Question: Here is the problem on <URL>
I have several tables FULL OUTER JOINED together.
In this question we have simplified to just 2 tables.
The reason for the FULL JOINS is that the production tables have lots of different fields that are not consistent e.g dates1 might contain Revenue and Compensation whereas dates2 might contain NumHeadBangers and NumNormalBods; so doing UNION ALL between the following won't work:
'''
create table dates1
(
USERID INT,
[Date] datetime
)
insert into dates1
values
( 1, '01 jan 2012'),
( 2, '03 jan 2012')
create table dates2
(
USERID INT,
[Date] datetime
)
insert into dates2
values
( 2, '01 jan 2012'),
( 4, '04 jan 2012')
'''
For each USERID we need to find the minimum date. Here is the attempt, I've used COALESCE because in the production script there could be 4 or 5 tables joined:
'''
SELECT
COALESCE(x.USERID,y.USERID) USERID
, CASE WHEN x.[Date] < Y.[DATE]
THEN x.[Date]
ELSE Y.[DATE] END [DATE]
FROM
dates1 x
FULL OUTER JOIN dates2 y
ON x.USERID = y.USERID
'''
The above returns the following, which is wrong for user 1 as we require User1 to have a min date of 01 jan 2012. Also the above CASE statement becomes very messy once we are dealing with 4 tables.
What is a scalable script to find these dates?
A messy solution I've been using is this:
'''
SELECT
COALESCE(x.USERID,y.USERID) USERID
, CASE
WHEN ISNULL(x.[Date],'1 JAN 2020') < ISNULL(Y.[DATE],'1 JAN 2020')
THEN ISNULL(x.[Date],'1 JAN 2020')
ELSE ISNULL(Y.[DATE],'1 JAN 2020')
END [DATE]
FROM
dates1 x
FULL OUTER JOIN dates2 y
ON x.USERID = y.USERID
'''

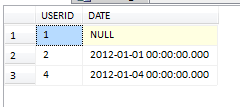
Answer: The way I use 'CROSS APPLY' to reduce code repetition in this type of case (min of min of min, etc) is as follows...
'''
CREATE FUNCTION min_datetime (datetime1 AS DATETIME, datetime2 AS DATETIME)
RETURNS TABLE
AS
RETURN
SELECT CASE WHEN datetime1 < datetime2 THEN datetime1
WHEN datetime1 > datetime2 THEN datetime2
WHEN datetime1 IS NULL THEN datetime2
ELSE datetime1
END AS val
GO;
SELECT
COALESCE(a.id, b.id, c.id, d.id, e.id) as id,
[min_datetime_d_e].val as date,
a.fields, b.fields, c.fields, d.fields, e.fields
FROM
a
FULL OUTER JOIN b ON a.id = b.id
FULL OUTER JOIN c ON b.id = COALESCE(a.id, b.id)
FULL OUTER JOIN d ON c.id = COALESCE(a.id, b.id, c.id)
FULL OUTER JOIN e ON d.id = COALESCE(a.id, b.id, c.id, d.id)
CROSS APPLY dbo.min_datetime(a.date, b.date) AS min_datetime_a_b
CROSS APPLY dbo.min_datetime(min_datetime_a_b.val, c.date) AS min_datetime_b_c
CROSS APPLY dbo.min_datetime(min_datetime_b_c.val, d.date) AS min_datetime_c_d
CROSS APPLY dbo.min_datetime(min_datetime_c_d.val, e.date) AS min_datetime_d_e
'''
Slight refactor of OP's posted answer.
'''
;WITH myCTE (UserID, [Date])
AS
(
SELECT UserID,[Date]FROM table1
UNION ALL
SELECT UserID,[Date]FROM table2
UNION ALL
SELECT UserID,[Date]FROM table3
)
, unique_by_user (UserID, [Date])
(
SELECT UserID, MIN([Date]) FROM myCTE GROUP BY UserID
)
SELECT
u.UserID, u.[Date]
, x.field1, x.field2
, y.field3, y.field4
, z.field5, z.field6
FROM
unique_by_user u
LEFT OUTER JOIN table2 x
ON u.USERID = x.USERID
LEFT OUTER JOIN table3 z
ON u.USERID = y.USERID
LEFT OUTER JOIN myCTE k
ON u.USERID = z.USERID
'''
It would be interesting to compare the performance of the two options above. Initially I thought the cost of processing the data twice (Once in the CTEs, then joining all the records on again in the OUTER JOINs) would make this worse. But I'm simply not sure now, I'd love to test and compare, but I don't have time today :)